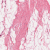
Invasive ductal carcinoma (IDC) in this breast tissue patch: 0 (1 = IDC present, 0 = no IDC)